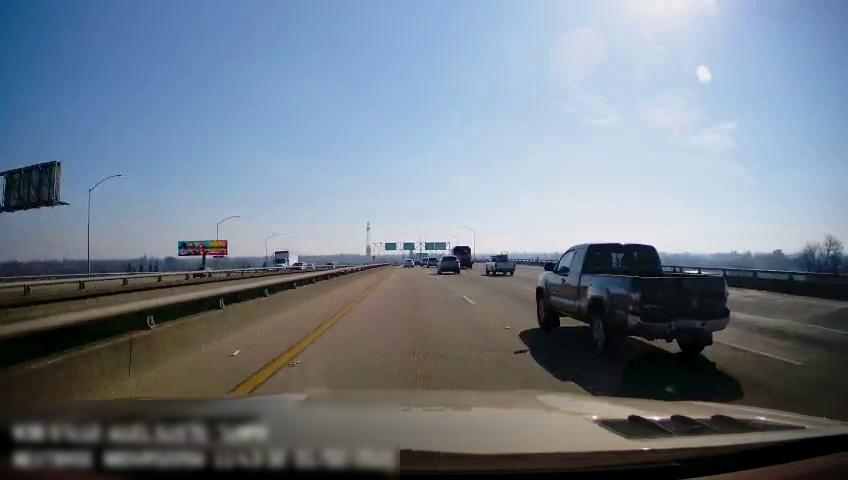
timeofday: Day
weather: Sunny
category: Drivable Space
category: Vehicles | Truck
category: Vehicles | Car
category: Vehicles | Car
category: Drivable Space
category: Vehicles | Truck
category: Vehicles | SUV
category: Vehicles | SUV
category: Vehicles | Truck
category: Vehicles | Truck
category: Vehicles | SUV
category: Lanes | Current Lane
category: Lanes | Current Lane
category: Lanes | Alternate Lane
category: Lanes | Alternate Lane
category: Traffic | Signs
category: Traffic | Signs
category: Traffic | Signs
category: Traffic | Signs
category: Traffic | Signs